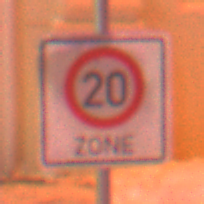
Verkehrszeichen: BeginnZone20
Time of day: Night
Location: Outdoor (Urban)
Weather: Overcast
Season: Winter
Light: Artificial